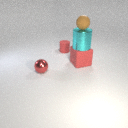
large red rubber cube in front of small red rubber cylinder